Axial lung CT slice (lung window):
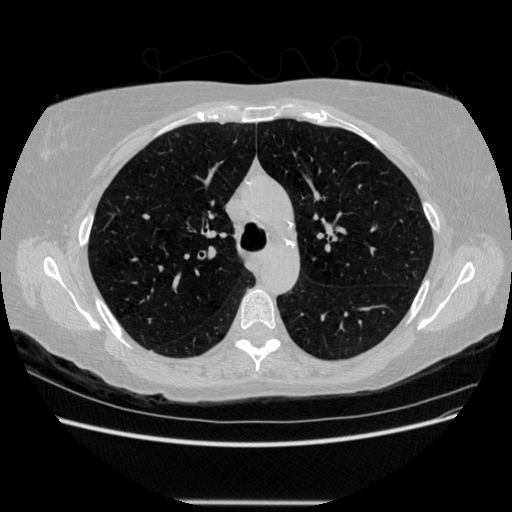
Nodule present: no